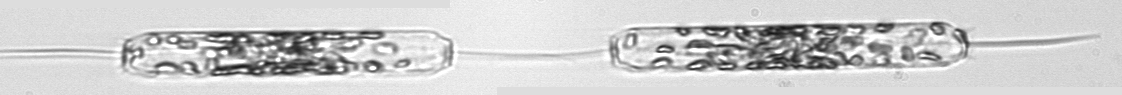
Label: Ditylum_brightwellii